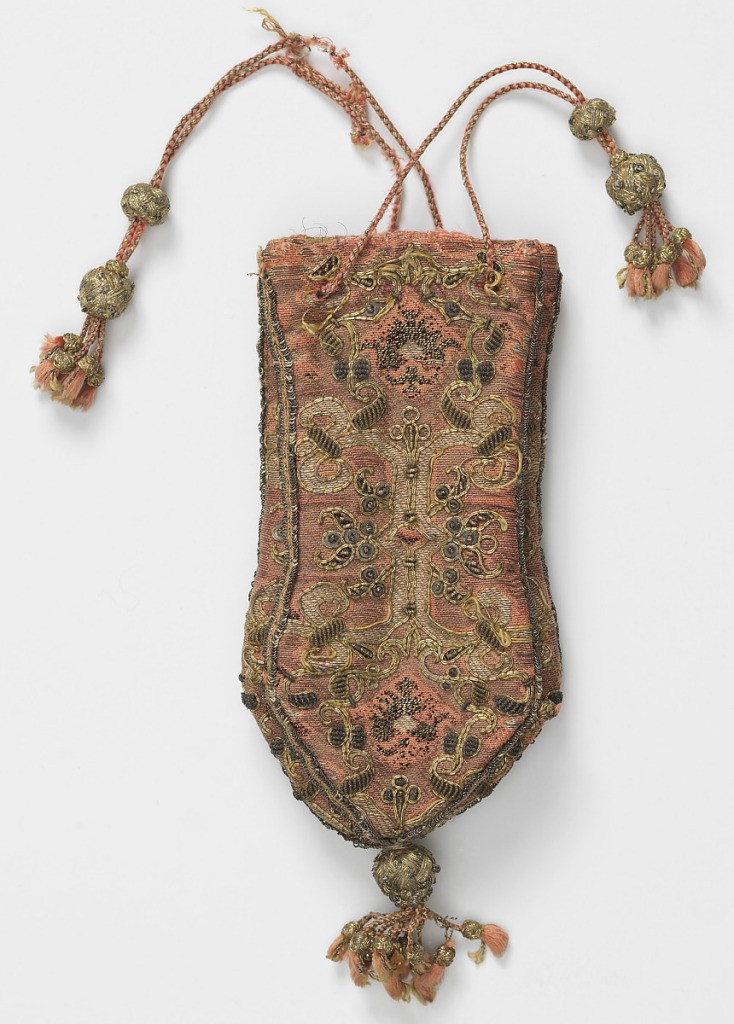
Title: Purse
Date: ca. 1600
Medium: silk, gilt wire, metal-wrapped silk, coils of gilt and silver wire, and gilt spangles on silk foundation Technique: embroidered with couched threads on supplementary weft patterned foundation
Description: Purse with drawstring top and tasseled bottom, made up of six shield-shaped panels of figured silk sewn together; the seams are covered with gilt wire.  Each panel is ornamented with embroidery in couched bullion and metal thread embroidery. Secured at the top with silk cords ending in  tassels with  braided metallic heads.